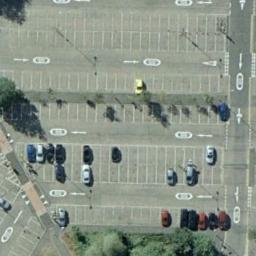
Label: parking_lot